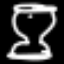
Label: hourglass